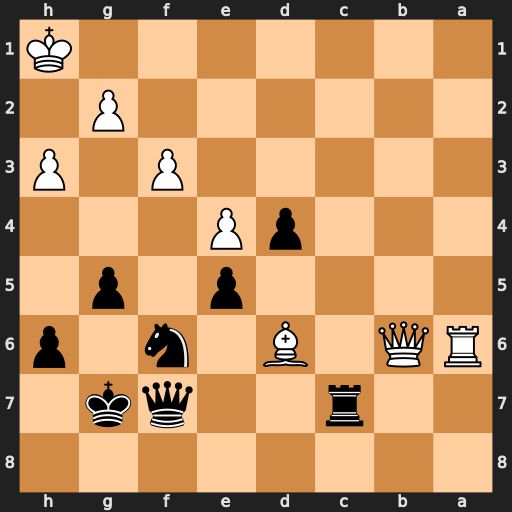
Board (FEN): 8/2r2qk1/RQ1B1n1p/4p1p1/3pP3/5P1P/6P1/7K
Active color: b
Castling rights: -
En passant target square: -
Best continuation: Rc1+ Kh2 Ng4+ hxg4 Qf4+ g3 Qd2+ Kh3 Rh1#